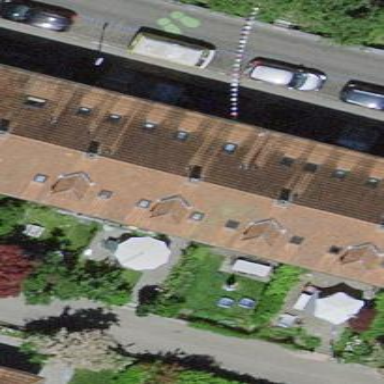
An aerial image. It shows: Residential building with gabled roof covered in maroon roof tiles. The roof orientation is across the building.